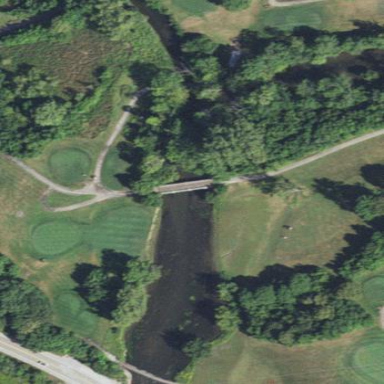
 typically found in golf course setting."